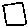
Label: square